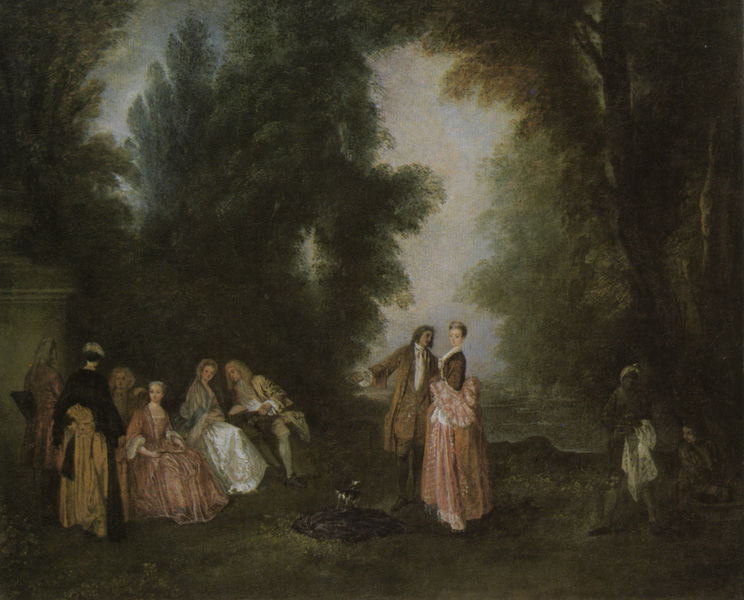
Titel: La Conversation, Die Unterhaltung
Künstler: Antoine Watteau
Standort: Toledo (Ohio)
Institution: The Toledo Museum of Art
Schlagwörter: baum, blau, blätter, dunkel, gemälde, gruppe, himmel, mann, schatten, umhang, wasser, weiß, wolken, bäume, frauen, gelb, grün, landschaft, menschen, see, sitzen, abend, braun, damen, elegant, frau, grau, hell, kleid, kleider, licht, männer, nacht, schwarz, säule, unterhalten, dame, gras, hund, park, rot, tier, tuch, weg, gesellschaft, gespräch, herren, malerei, rock, versammlung, alt, anzug, hemd, jacke, architektur, arm, barock, diener, dienerin, falten, sockel, gesten, herr, dämmerung, natur, dunkelheit, sitzend, adel, paar, spitzen, blatt, schleifen, theater, england, locken, renaissance, rokoko, rosa, wald, garten, perücke, liebe, unterhaltung, röcke, mauer, hof, pause, rast, figuren, querformat, diner, frack, runde, finster, durchgang, zeigen, fein, jacket, kühle, schwarze, mond, denkmal, lichtung, jagd, apricot, ehepaar, singen, schwarzer, sklave, reise, mohr, hofgesellschaft, watteau, tur, perücken, turban, lasur, wals, paare, dinerin, picnic, fragonard, blaustich, waldszene, wee, mensschen, mor, nee, afroamerikaner, outdoor, perruecke, fete galante, watteau?, ld, rk, baum#, recih, gesellschafr